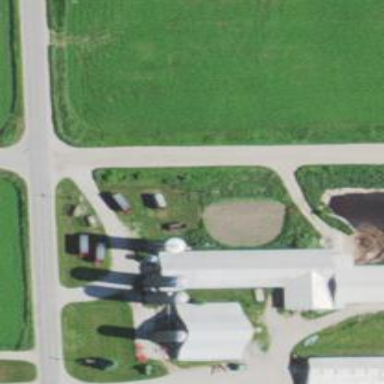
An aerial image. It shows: Silo.